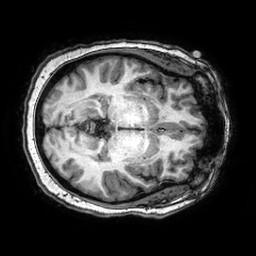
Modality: T1w
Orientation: axial
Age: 41
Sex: female
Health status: healthy